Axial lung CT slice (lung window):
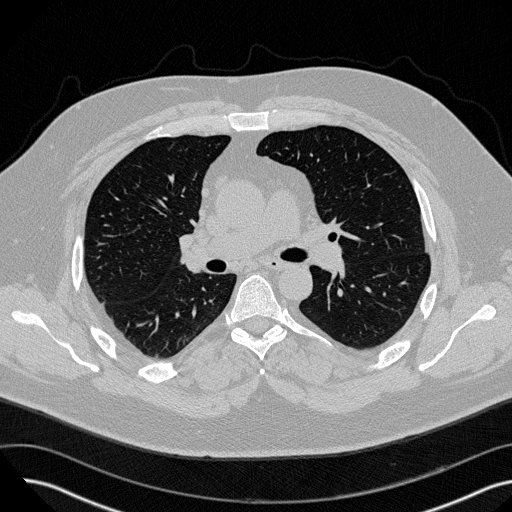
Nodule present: no